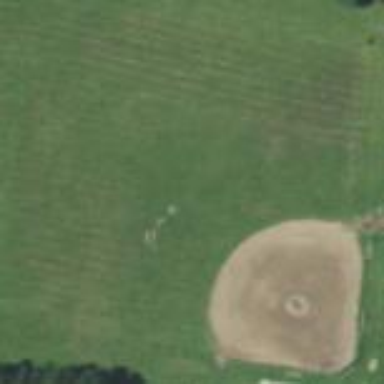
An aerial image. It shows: Baseball pitch for leisure land activities.